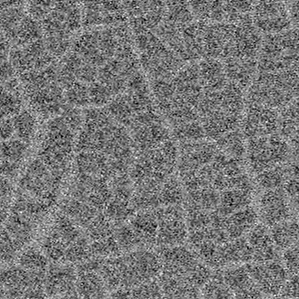
Label: frost